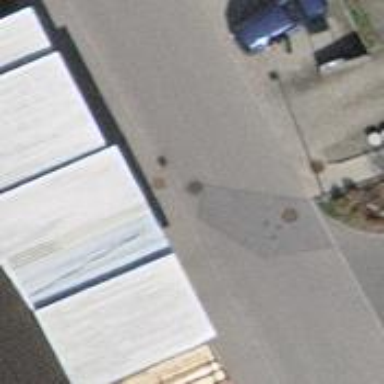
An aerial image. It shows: Kerb barrier.